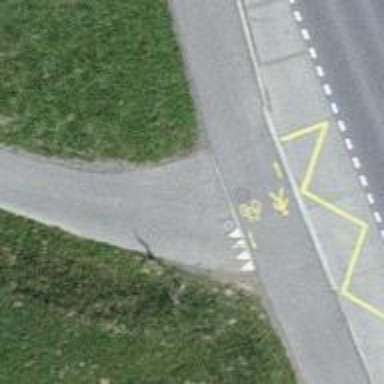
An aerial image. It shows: Road with "give way" sign.